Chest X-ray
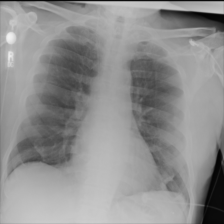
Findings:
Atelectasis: negative
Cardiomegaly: negative
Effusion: negative
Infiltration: negative
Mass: negative
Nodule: negative
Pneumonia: negative
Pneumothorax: negative
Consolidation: negative
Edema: negative
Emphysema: negative
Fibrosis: negative
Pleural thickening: negative
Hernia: negative